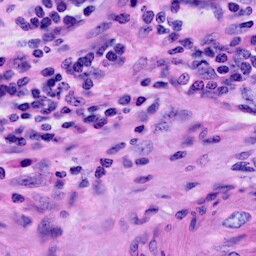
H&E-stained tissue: Cervix